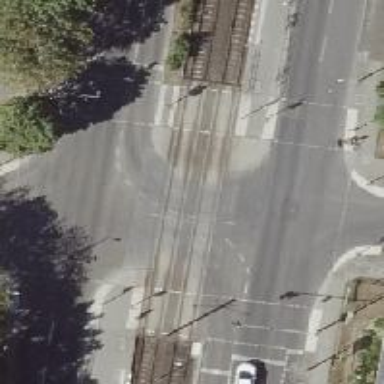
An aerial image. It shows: Tram level crossing on railway.